Question: I have some simple code here is my Put handler .
'''
// PUT api/activate/5
public void Put(int id, [FromBody]string value)
{
System.Diagnostics.Debug.WriteLine("Put !");
System.Diagnostics.Debug.WriteLine(value);
}
'''
heres my Post Handler code
'''
public void Post([FromBody]String value)
{
System.Diagnostics.Debug.WriteLine("Post !");
System.Diagnostics.Debug.WriteLine(value);
}
'''
heres the error i get
> iisexpress.exe Information: 0 : Message='Action returned 'null'',
Operation=ReflectedHttpActionDescriptor.ExecuteAsync iisexpress.exe
Information: 0 :
Operation=ApiControllerActionInvoker.InvokeActionAsync, Status=204
(NoContent) iisexpress.exe Information: 0 :
Operation=ActivateController.ExecuteAsync, Status=204 (NoContent)
iisexpress.exe Information: 0 : Response, Status=204 (NoContent),
Method=PUT, Url=<URL>,
Message='Content-type='none', content-length=unknown' iisexpress.exe
Information: 0 : Operation=ActivateController.Dispose The program
'[14136] iisexpress.exe' has exited with code 0 (0x0).
this is how I am sending the put or post using postman

I get a 204 when sending it but that seems ok because I am not returning anything.
**What I am trying to do is access value from my asp.net code. Ie the writeline for value wont print anything because I cant get the value from the body correctly.
In a rails I would say response.body to access this server side. How do I access the data I posted in my asp.net code??**
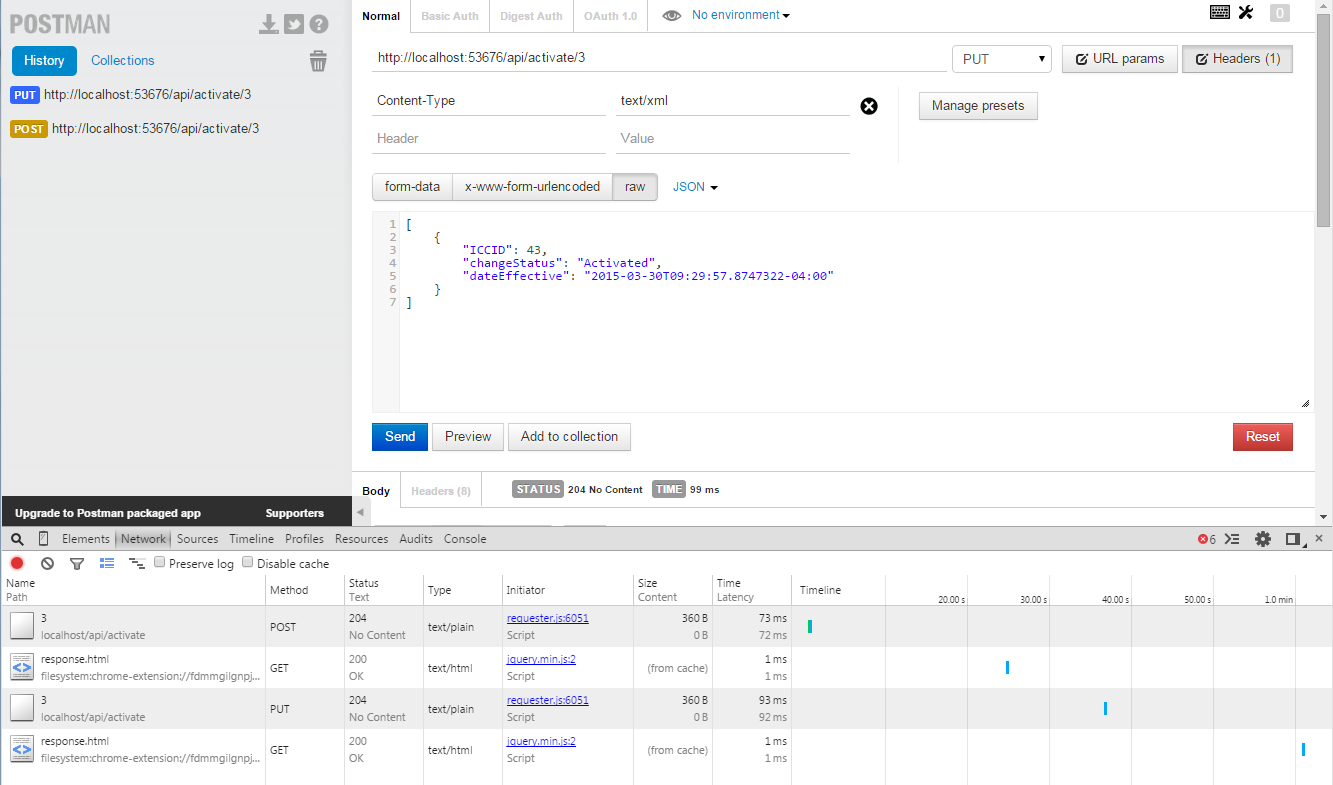
Answer: Post Request in an MVC app are routed using names.
If you have 'http://localhost:53676/api/activate/?country=jordan'
The method 'public void Post(string country)' would recieve that Post Value.
Also use string Not String in methods, it is best practice even if they are the same in the end. See <URL>